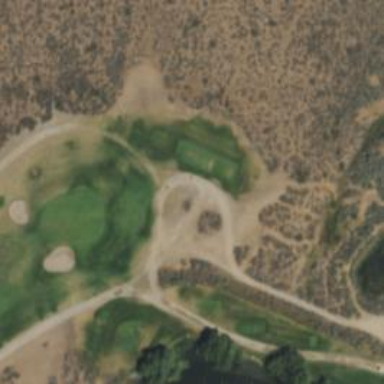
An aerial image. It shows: Service road used as golf cart path.